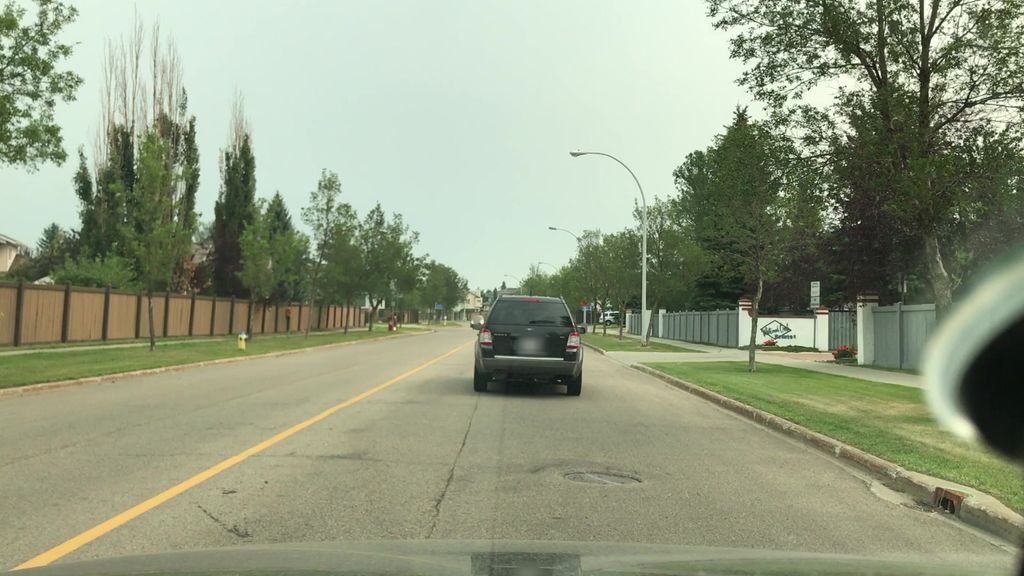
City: edmonton